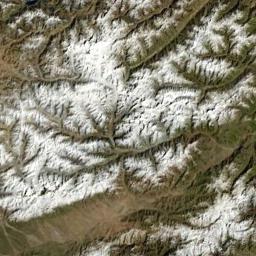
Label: snowberg